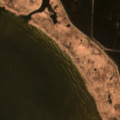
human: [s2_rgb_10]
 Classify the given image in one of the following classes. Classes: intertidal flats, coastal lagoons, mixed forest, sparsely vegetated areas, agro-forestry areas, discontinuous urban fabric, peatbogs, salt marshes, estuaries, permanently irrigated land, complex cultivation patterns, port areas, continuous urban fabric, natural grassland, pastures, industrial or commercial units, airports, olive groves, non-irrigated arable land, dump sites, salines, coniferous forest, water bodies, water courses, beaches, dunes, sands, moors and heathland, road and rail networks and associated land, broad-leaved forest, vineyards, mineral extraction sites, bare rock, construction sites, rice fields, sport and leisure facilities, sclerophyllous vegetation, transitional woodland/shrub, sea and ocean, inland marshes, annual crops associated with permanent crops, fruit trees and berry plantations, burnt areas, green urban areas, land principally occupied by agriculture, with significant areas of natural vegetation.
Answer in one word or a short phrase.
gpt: pastures, inland marshes, coastal lagoons